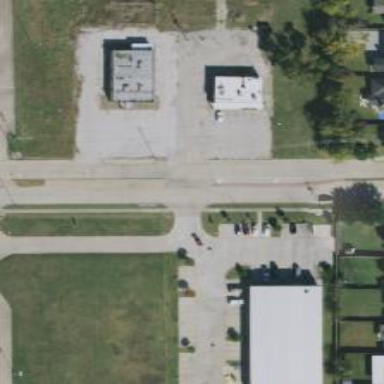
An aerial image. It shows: Secondary road with separate sidewalk.